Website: apple
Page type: billing-address
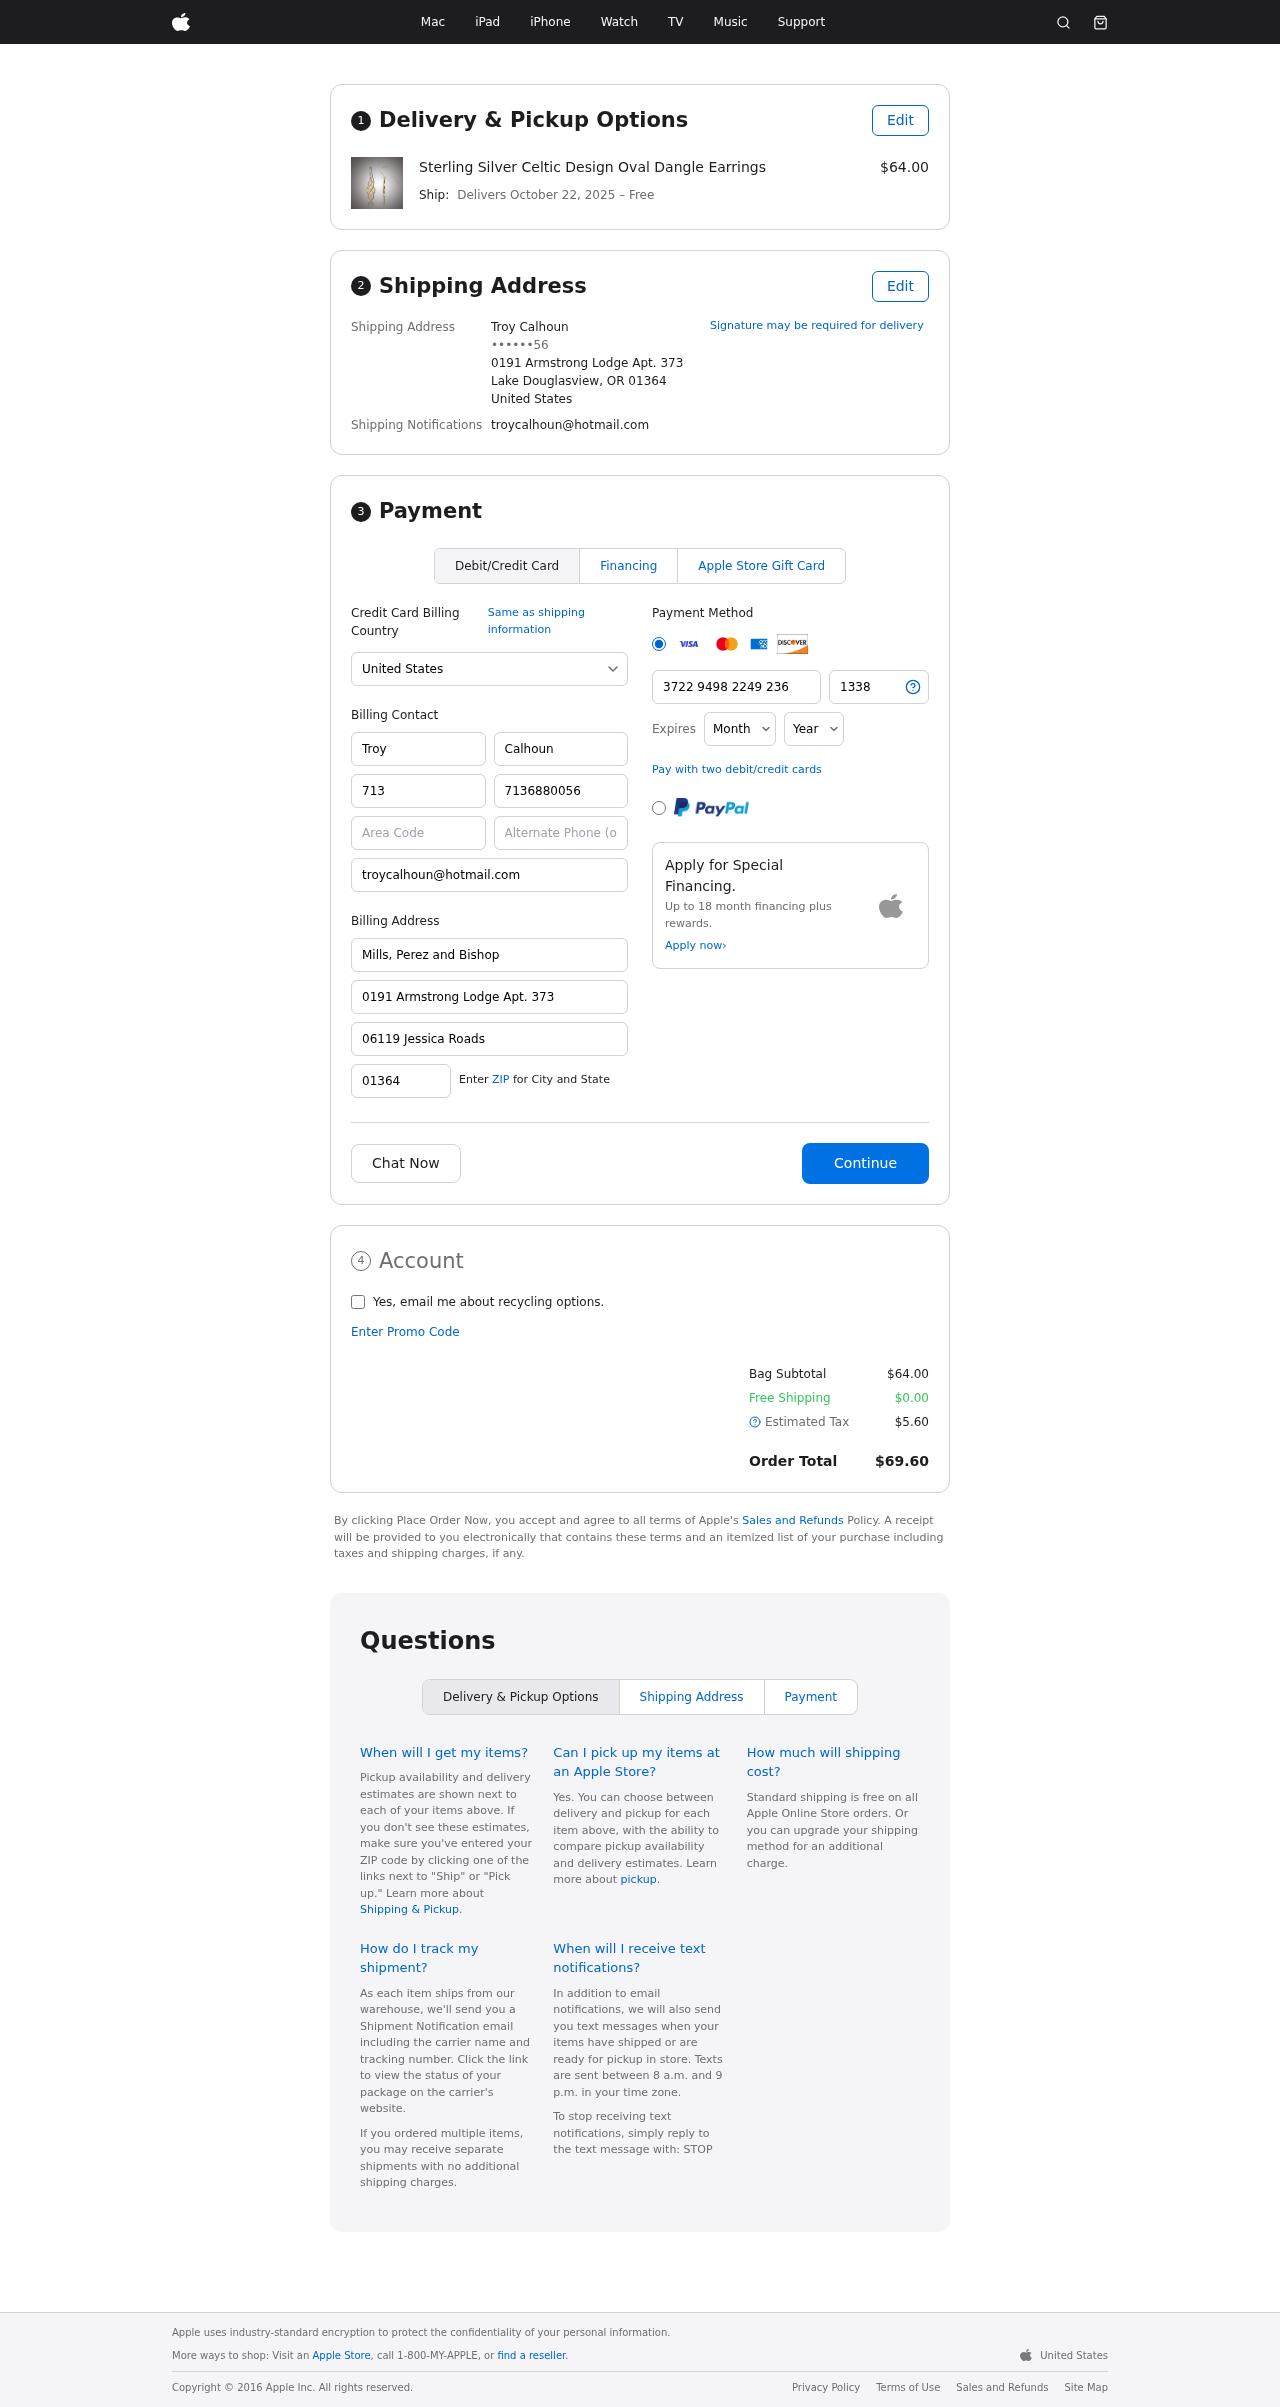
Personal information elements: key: PII_CARD_CVV
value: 1338
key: PII_CARD_EXPIRY_MONTH
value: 07
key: PII_CARD_EXPIRY_YEAR
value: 26
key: PII_CARD_NUMBER
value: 3722 9498 2249 236
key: PII_CITY_STATE_ZIP
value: Lake Douglasview, OR 01364
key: PII_COUNTRY
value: United States
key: PII_EMAIL
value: troycalhoun@hotmail.com
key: PII_FULLNAME
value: Troy Calhoun
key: PII_STREET
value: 0191 Armstrong Lodge Apt. 373
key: PII_PHONE_LINE_NUMERIC
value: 56
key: PII_PHONE_SUFFIX_NUMERIC
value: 56
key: PII_BILLING_FIRSTNAME
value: Troy
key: PII_BILLING_LASTNAME
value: Calhoun
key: PII_BILLING_PHONE_AREA
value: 713
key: PII_BILLING_PHONE
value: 7136880056
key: PII_BILLING_EMAIL
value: troycalhoun@hotmail.com
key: PII_BILLING_COMPANY
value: Mills, Perez and Bishop
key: PII_BILLING_STREET
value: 0191 Armstrong Lodge Apt. 373
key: PII_BILLING_STREET2
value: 06119 Jessica Roads
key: PII_BILLING_POSTCODE
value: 01364
Product elements: key: PRODUCT1_NAME
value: Sterling Silver Celtic Design Oval Dangle Earrings
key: PRODUCT1_PRICE
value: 64
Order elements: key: ORDER_DELIVERY_DATE
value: October 22, 2025
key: ORDER_SUBTOTAL
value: $64.00
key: ORDER_SHIPPING_COST
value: $0.00
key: ORDER_TAX
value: $5.60
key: ORDER_TOTAL
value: $69.60